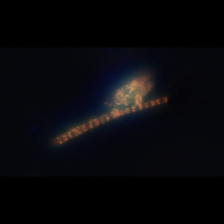
Taxon: Skeletonema
Group: Diatoms